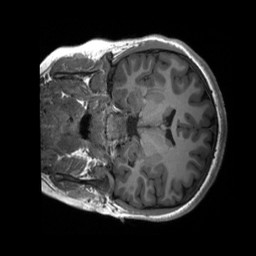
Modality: T1w
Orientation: coronal
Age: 12
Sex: female
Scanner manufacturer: siemens
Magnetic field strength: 3 T
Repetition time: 2.3 s
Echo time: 0.00232 s